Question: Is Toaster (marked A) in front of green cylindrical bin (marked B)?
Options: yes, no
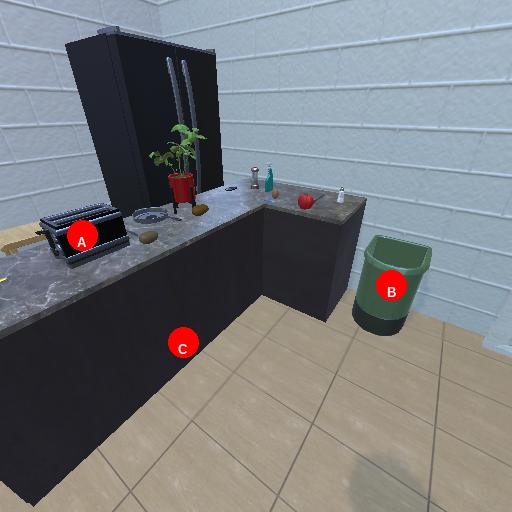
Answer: yes